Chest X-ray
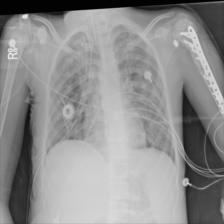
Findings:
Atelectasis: negative
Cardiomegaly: negative
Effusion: negative
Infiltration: positive
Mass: positive
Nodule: negative
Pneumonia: negative
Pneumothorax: negative
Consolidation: negative
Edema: negative
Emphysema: negative
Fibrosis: negative
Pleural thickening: negative
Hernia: negative